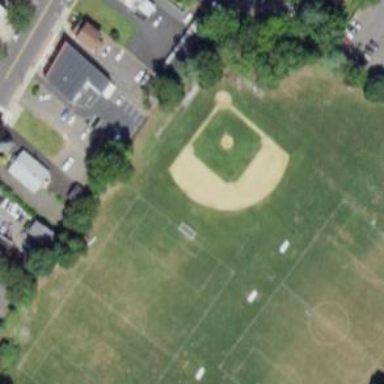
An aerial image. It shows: Sandy baseball/softball pitch for leisure.